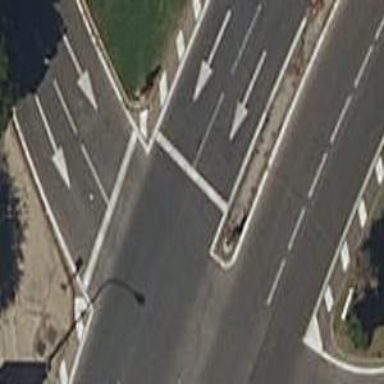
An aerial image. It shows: Road with traffic signals.